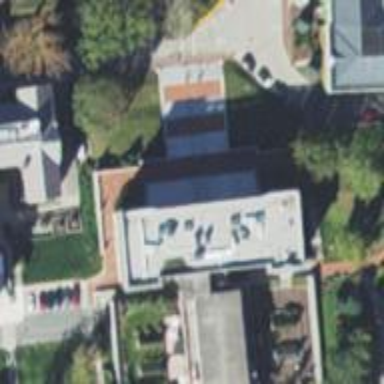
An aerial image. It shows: Building that serves as library.